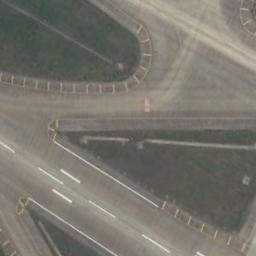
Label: runway